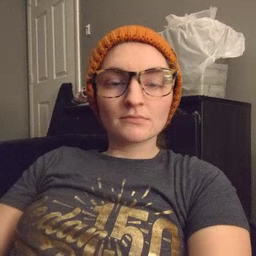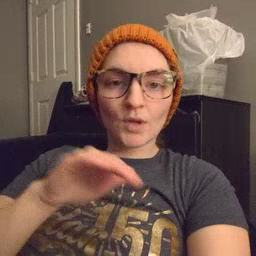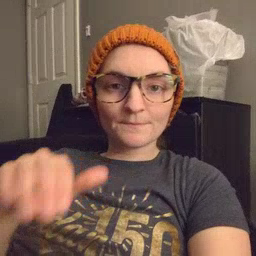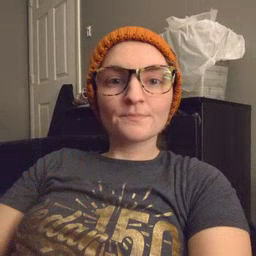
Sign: pool